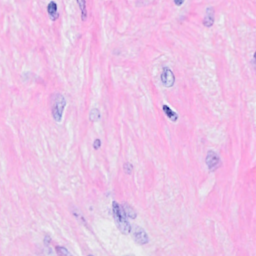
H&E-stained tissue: Breast